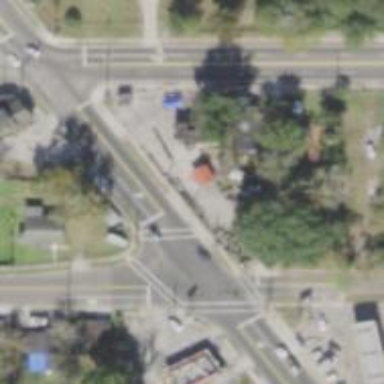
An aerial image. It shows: Marked road crossing.